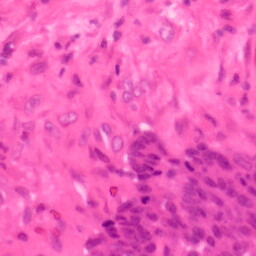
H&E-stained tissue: Colon